Question: '''
var arcMin = 75; // inner radius of the first arc
var arcWidth = 25; // width
var arcPad = 10; // padding between arcs
var arc = d3.arc()
.innerRadius(function(d, i) {
return arcMin + i*(arcWidth) + arcPad;
})
.outerRadius(function(d, i) {
return arcMin + (i+1)*(arcWidth);
})
.startAngle(0 * (PI/180))
.endAngle(function(d, i) {
// console.log(d); <----getting undefine under attrTween Call
return 2*PI*d.value/100;
});
var path = g.selectAll('path')
.data(pie(dataset))
.enter()
.append('path')
.attr('d', arc)
.attr('fill', function(d, i) {
return d.data.color;
})
.transition()
.delay(function(d, i) {
return i * 800;
});
// .attrTween('d', function(d) {
// // This part make my chart disapear
// var i = d3.interpolate(d.startAngle, d.endAngle);
// return function(t) {
// d.endAngle = i(t);
// return arc(d);
// }
// // This part make my chart disapear
// });
'''
arc(d) always return "M0,0Z"..
I found that the reason is when calling arc under arcTween, all d,i return undefine. How can i solve this.
Codes here: <URL>
Final product:

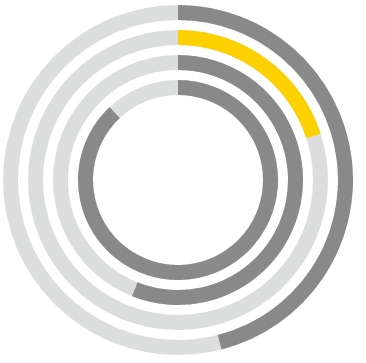
Answer: Couple things:
1. At first glance your attrTween function doesn't work because your arc function is dependent on both d,i and you only pass d to it.
2. But, fixing that doesn't make your chart transition nicely? Why? Because your arc function doesn't seem to make any sense. You use pie to calculate angles and then overwrite them in your arc function. And each call to the arc function calculates endAngle the same since it's based on d.value.
So, if you want a custom angle calculation, don't call 'pie' at all, but pre-calculate your 'endAngle' and do it in your 'arc' function.
'arc' becomes:
'''
var arc = d3.arc()
.innerRadius(function(d, i) {
return arcMin + i*(arcWidth) + arcPad;
})
.outerRadius(function(d, i) {
return arcMin + (i+1)*(arcWidth);
});
'''
Pre-calculate the data:
'''
dataset.forEach(function(d,i){
d.endAngle = 2*PI*d.value/100;
d.startAngle = 0;
});
'''
'arcTween' becomes:
'''
.attrTween('d', function(d,i) {
var inter = d3.interpolate(d.startAngle, d.endAngle);
return function(t) {
d.endAngle = inter(t);
return arc(d,i);
}
});
'''
Running code:
'''
(function(d3) {
'use strict';
var dataset = [
{ label: 'a', value: 88, color : '#898989'},
{ label: 'b', value: 56 , color : '#898989'},
{ label: 'c', value: 20 , color : '#FDD000'},
{ label: 'd', value: 46 , color : '#898989'},
];
var PI = Math.PI;
var arcMin = 75; // inner radius of the first arc
var arcWidth = 25; // width
var arcPad = 10; // padding between arcs
var arcBgColor = "#DCDDDD";
var width = 360;
var height = 360;
var radius = Math.min(width, height) / 2;
var donutWidth = 15; // NEW
var svg = d3.select('#canvas')
.append('svg')
.attr('width', width)
.attr('height', height);
var gBg = svg.append('g').attr('transform', 'translate(' + (width / 2) +
',' + (height / 2) + ')');
var g = svg.append('g')
.attr('transform', 'translate(' + (width / 2) +
',' + (height / 2) + ')');
var arc = d3.arc()
.innerRadius(function(d, i) {
return arcMin + i*(arcWidth) + arcPad;
})
.outerRadius(function(d, i) {
return arcMin + (i+1)*(arcWidth);
});
var arcBg = d3.arc()
.innerRadius(function(d, i) {
return arcMin + i*(arcWidth) + arcPad;
})
.outerRadius(function(d, i) {
return arcMin + (i+1)*(arcWidth);
})
.startAngle(0 * (PI/180))
.endAngle(function(d, i) {
return 2*PI;
});
var pie = d3.pie()
.value(function(d) { return d.value; })
.sort(null);
var pathBg = gBg.selectAll('path')
.data(pie(dataset))
.enter()
.append('path')
.attr('d', arcBg)
.attr('fill', arcBgColor );
dataset.forEach(function(d,i){
d.endAngle = 2*PI*d.value/100;
d.startAngle = 0;
});
var path = g.selectAll('path')
.data(dataset)
.enter()
.append('path')
.attr('fill', function(d, i) {
return d.color;
})
.transition()
.duration(800)
.delay(function(d, i) {
return i * 800;
})
.attrTween('d', function(d,i) {
var inter = d3.interpolate(d.startAngle, d.endAngle);
return function(t) {
d.endAngle = inter(t);
return arc(d,i);
}
});
})(window.d3);
'''
'''
<script src="https://cdn.jsdelivr.net/jquery/2.1.4/jquery.min.js"></script>
<script src="https://maxcdn.bootstrapcdn.com/bootstrap/3.3.7/js/bootstrap.min.js" crossorigin="anonymous"></script>
<script src="https://cdn.jsdelivr.net/d3js/4.6.0/d3.min.js"></script>
<div id="canvas"></div>
'''